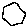
Label: hexagon